九年级 · 立体几何学
如图是由若干个棱长为 2 的小正方体组合而成的一个几何体的三视图, 则这个几何体的体积是

主视图

左视图

俯视图
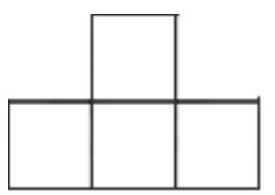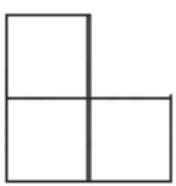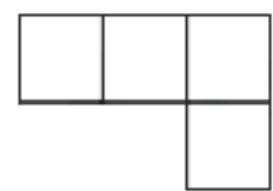
答案: 40
解析: 试题分析：利用主视图、左视图、俯视图是分别从物体正面、左面和上面看, 所得到的图形, 进而判断图形形状, 即可得出小正方体的个数.

综合三视图, 我们可以得出, 这个几何模型的底层有 $3+1=4$ 个小正方体, 第二有 1 个小正方体,

因此搭成这个几何体模型所用的小正方体的个数是 $4+1=5$ 个.

$\therefore$ 这个几何体的表面积是 $5 \times 6-8=22$,

故答案为 22 .

考点: 三视图.